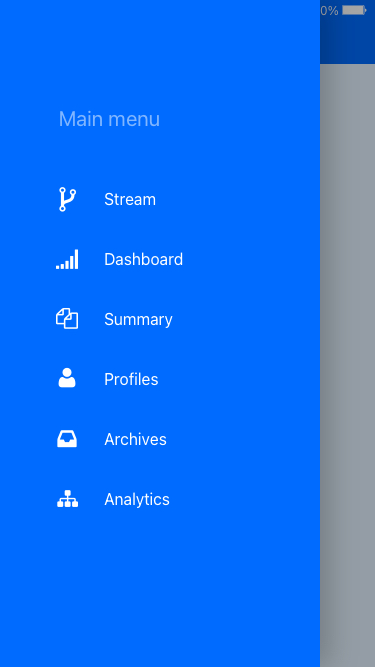
Text in this UI design:
100%
9:41 AM
IT
Stream

Dashboard

Summary

Profiles

Archives

Analytics

Main menu